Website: ulta-beauty
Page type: account-selection
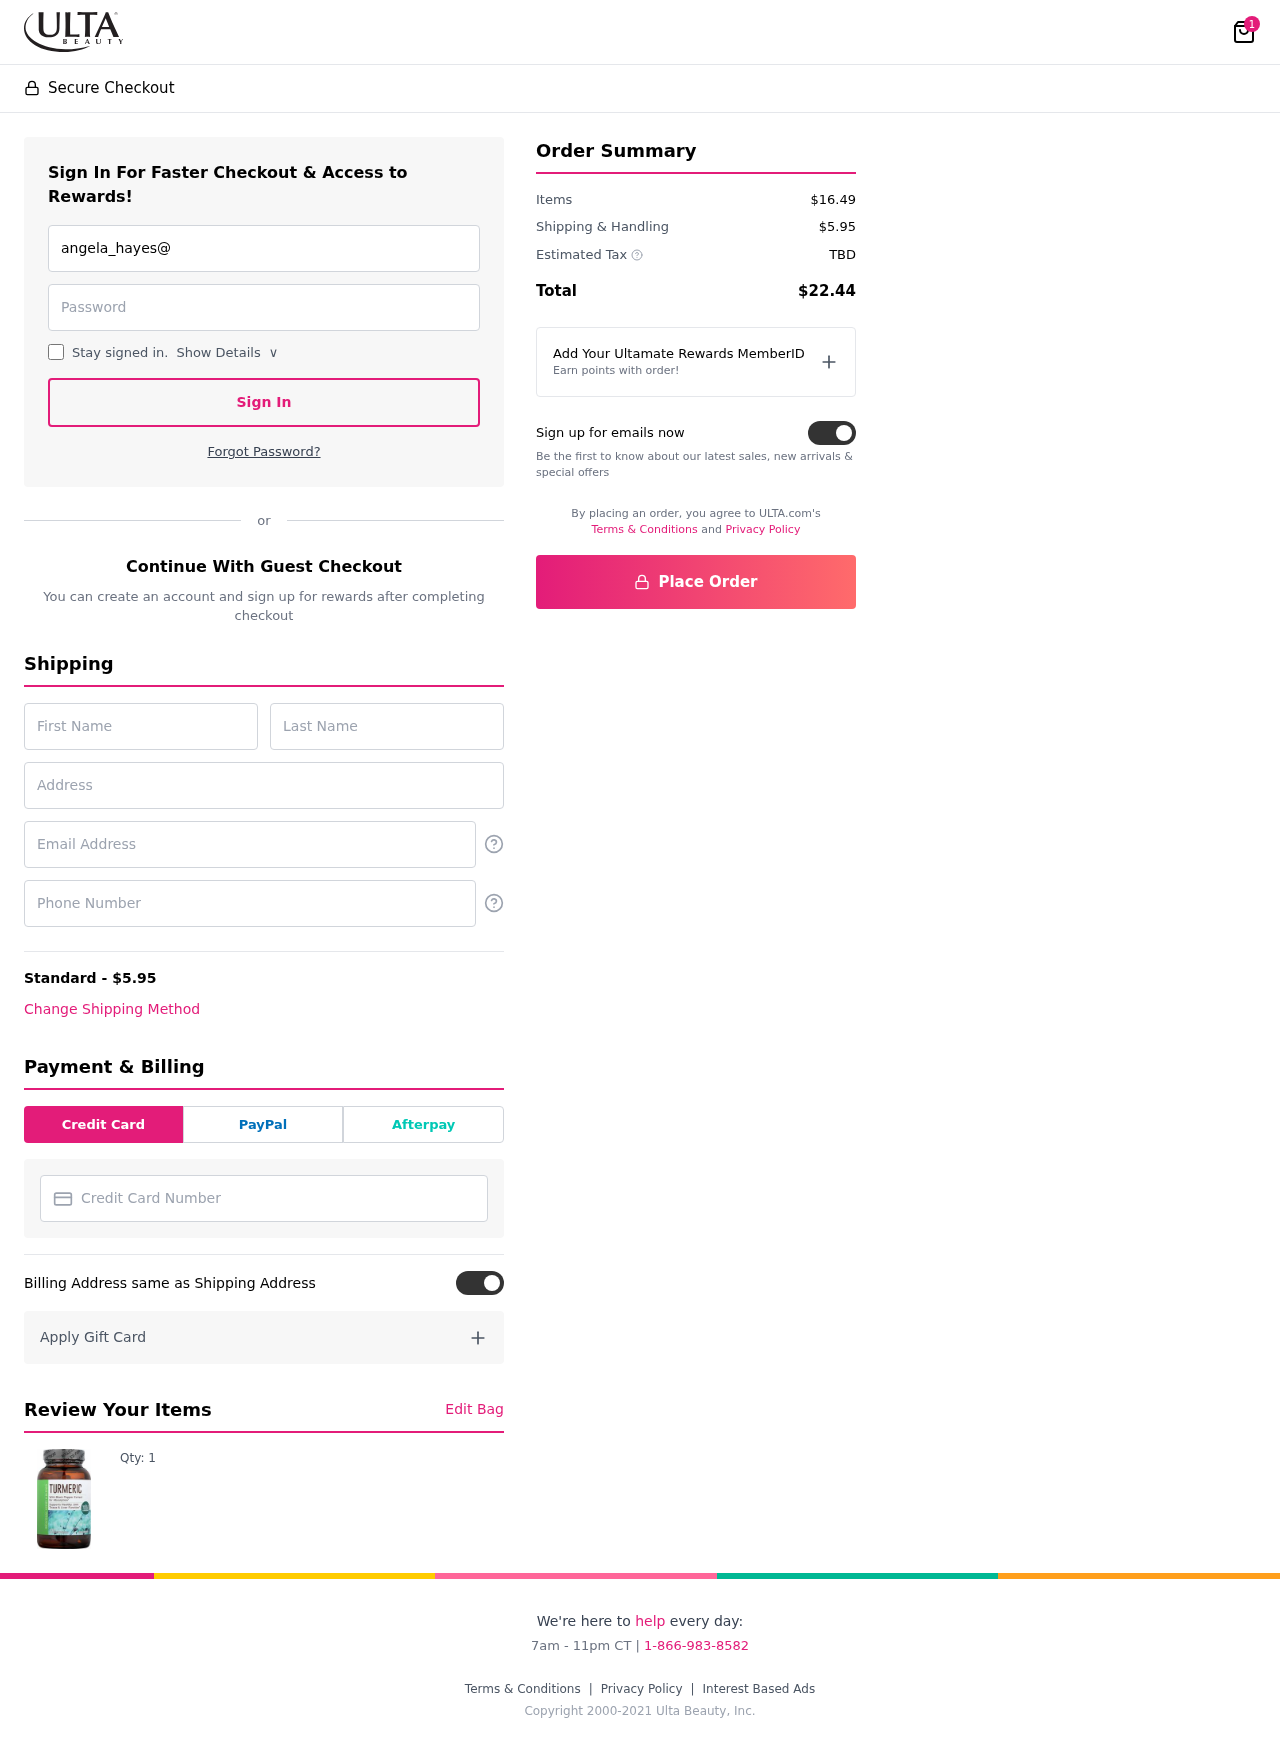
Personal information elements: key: PII_CARD_NUMBER
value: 3745 2786 1095 479
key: PII_EMAIL
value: angela_hayes@hotmail.com
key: PII_EMAIL2
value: angela_hayes@hotmail.com
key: PII_FIRSTNAME
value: Angela
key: PII_LASTNAME
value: Hayes
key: PII_PHONE
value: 4458402894
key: PII_STREET
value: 93804 Smith Forks
Product elements: key: PRODUCT1_QUANTITY
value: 1
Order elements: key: ORDER_NUM_ITEMS
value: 1
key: ORDER_SHIPPING_COST
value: $5.95
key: ORDER_SUBTOTAL
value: $16.49
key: ORDER_TAX
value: TBD
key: ORDER_TOTAL
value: $22.44